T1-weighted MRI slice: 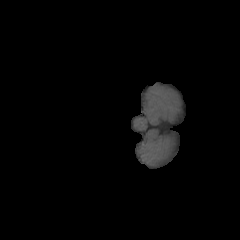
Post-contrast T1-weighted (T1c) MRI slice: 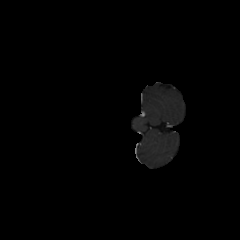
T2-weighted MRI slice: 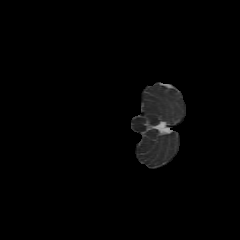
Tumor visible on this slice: no